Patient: sex M, age 51
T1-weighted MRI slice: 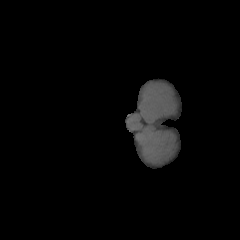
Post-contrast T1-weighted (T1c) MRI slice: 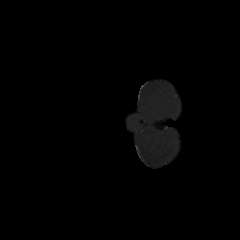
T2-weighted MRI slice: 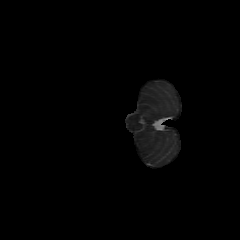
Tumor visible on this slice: no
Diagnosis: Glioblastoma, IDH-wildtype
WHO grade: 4